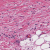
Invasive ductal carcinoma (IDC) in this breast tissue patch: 1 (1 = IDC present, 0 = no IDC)